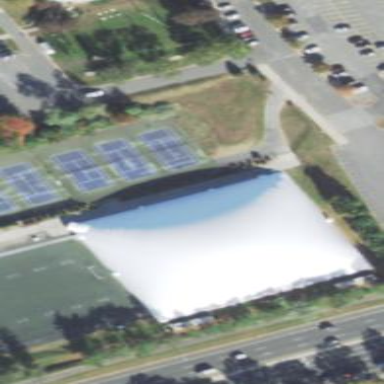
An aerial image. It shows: Sports center building.